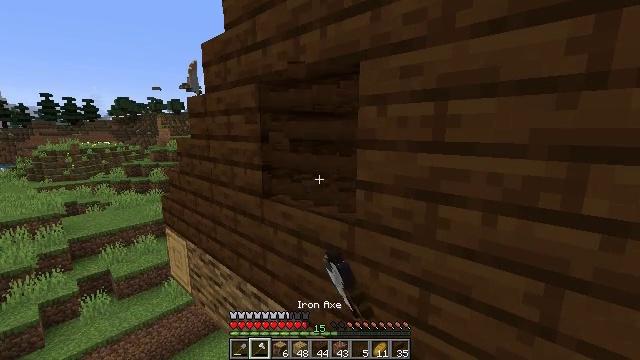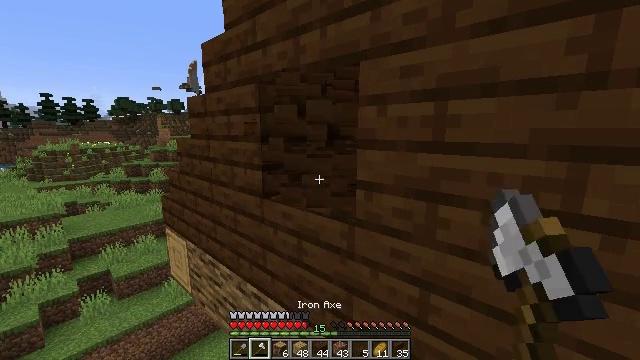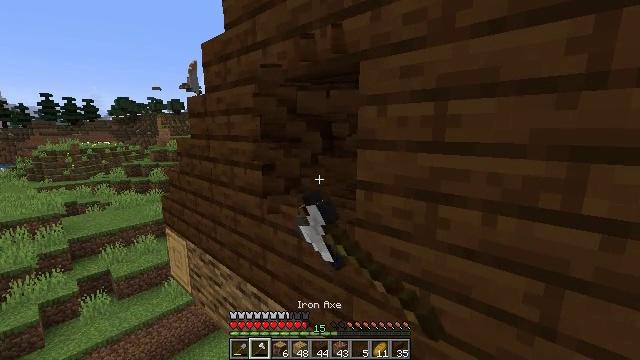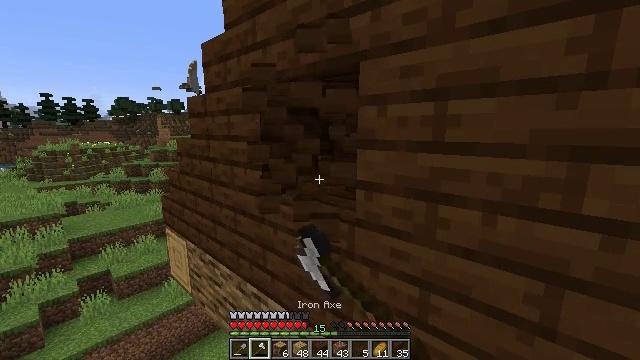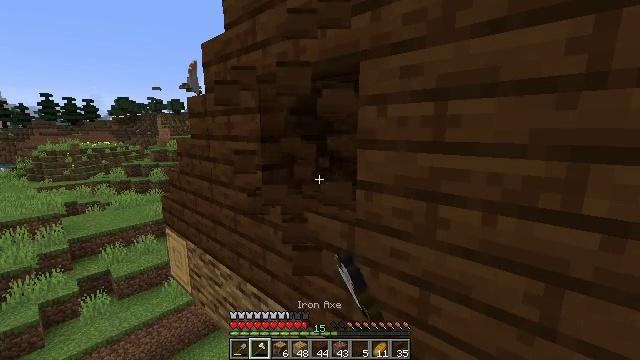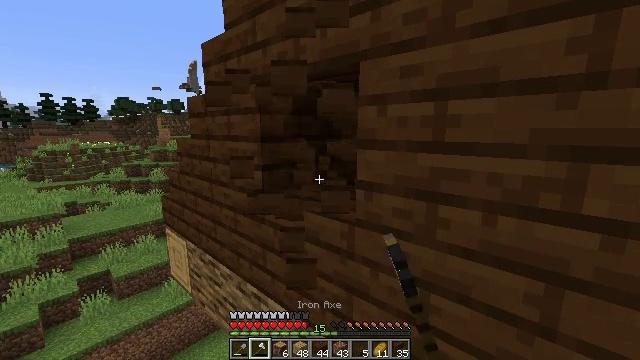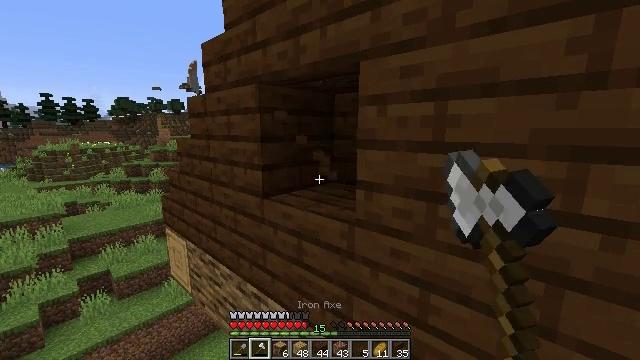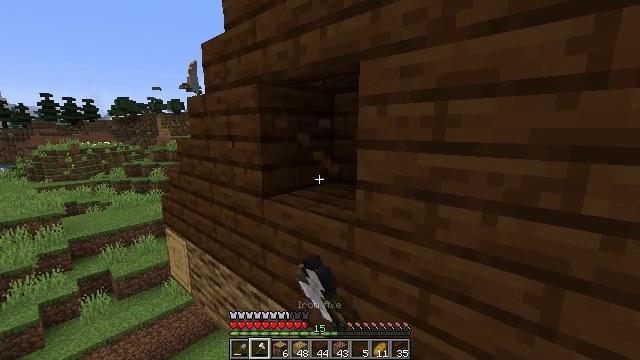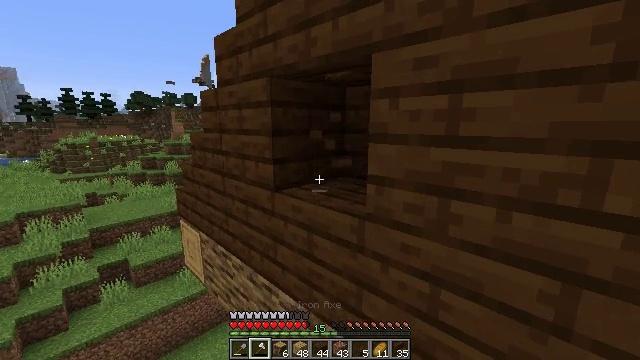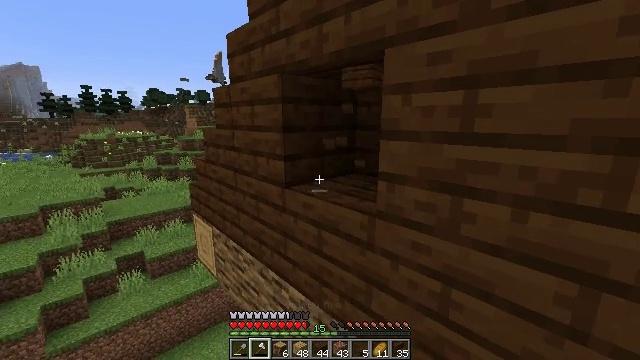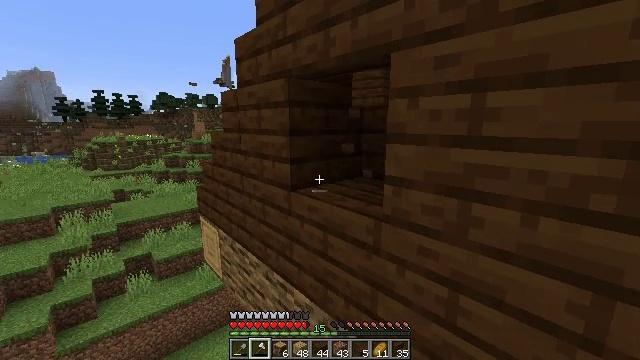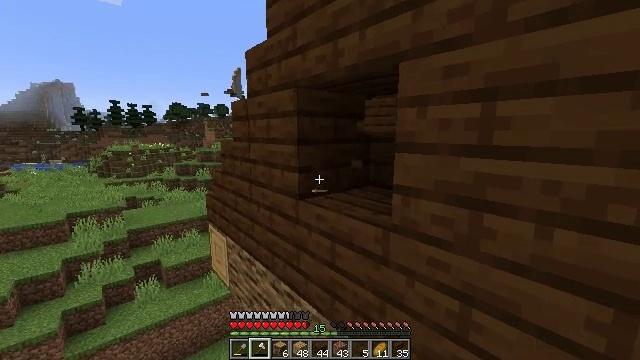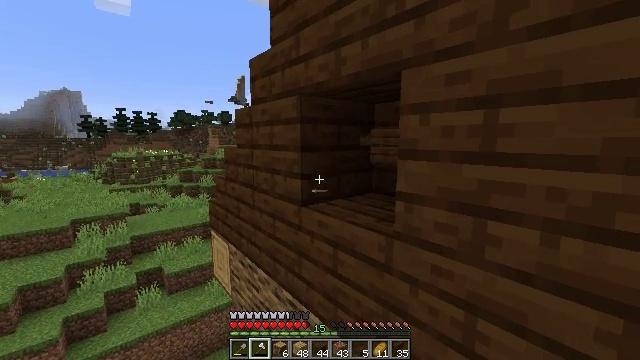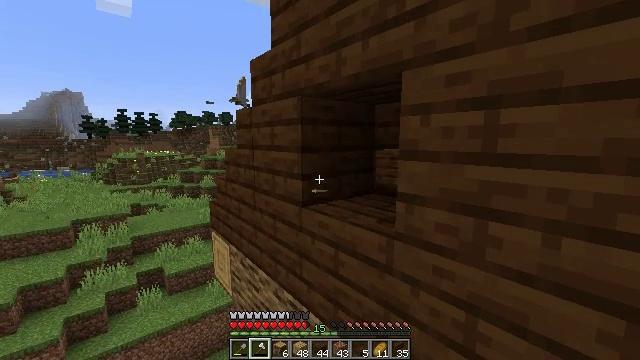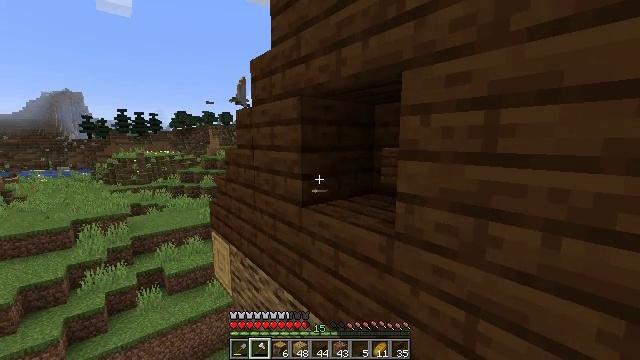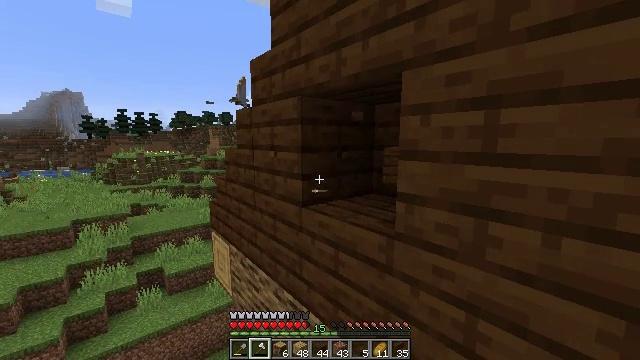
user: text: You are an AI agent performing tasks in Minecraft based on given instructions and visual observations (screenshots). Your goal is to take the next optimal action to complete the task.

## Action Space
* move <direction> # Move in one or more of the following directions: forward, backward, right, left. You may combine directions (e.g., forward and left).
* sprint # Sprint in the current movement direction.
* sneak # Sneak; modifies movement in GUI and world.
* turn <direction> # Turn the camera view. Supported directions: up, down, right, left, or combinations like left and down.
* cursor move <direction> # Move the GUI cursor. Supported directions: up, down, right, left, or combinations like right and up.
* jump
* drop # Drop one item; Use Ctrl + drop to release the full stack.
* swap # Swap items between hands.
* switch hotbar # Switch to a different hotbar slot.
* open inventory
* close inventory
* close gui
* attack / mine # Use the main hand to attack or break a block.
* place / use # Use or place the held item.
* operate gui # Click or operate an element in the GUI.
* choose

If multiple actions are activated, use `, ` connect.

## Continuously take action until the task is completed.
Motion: motion action
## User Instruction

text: Collect dark oak planks from a structure.
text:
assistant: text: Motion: attack / mine
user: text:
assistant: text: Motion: attack / mine
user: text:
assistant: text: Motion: attack / mine
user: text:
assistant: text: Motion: attack / mine
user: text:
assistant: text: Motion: attack / mine
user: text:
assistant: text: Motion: attack / mine
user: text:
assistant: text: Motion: attack / mine
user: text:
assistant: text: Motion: turn left and down
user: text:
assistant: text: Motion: turn left
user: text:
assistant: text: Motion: turn left
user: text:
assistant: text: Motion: turn left and up
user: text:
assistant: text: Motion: turn up
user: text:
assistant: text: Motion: no_op
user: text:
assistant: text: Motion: no_op
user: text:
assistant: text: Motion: attack / mine
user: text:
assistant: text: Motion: attack / mine
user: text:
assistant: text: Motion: attack / mine
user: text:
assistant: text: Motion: attack / mine
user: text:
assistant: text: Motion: attack / mine
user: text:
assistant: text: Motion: attack / mine
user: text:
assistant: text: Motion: attack / mine
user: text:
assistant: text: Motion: attack / mine
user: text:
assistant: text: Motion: attack / mine
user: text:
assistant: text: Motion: attack / mine
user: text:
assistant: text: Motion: attack / mine
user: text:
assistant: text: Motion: attack / mine
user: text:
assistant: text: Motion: attack / mine
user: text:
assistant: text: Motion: attack / mine
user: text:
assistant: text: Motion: attack / mine
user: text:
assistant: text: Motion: no_op